Question: I want my rows to be 50dp high, but for some reason it will only 'wrap_content'.
Here is my xml:
'''
<?xml version="1.0" encoding="utf-8"?>
<LinearLayout xmlns:android="http://schemas.android.com/apk/res/android"
android:layout_width="match_parent"
android:layout_height="50dp"
android:background="@drawable/master_selector" >
<ImageView
android:id="@+id/icon"
android:layout_width="wrap_content"
android:layout_height="25dp"
android:layout_gravity="center_vertical"
android:layout_marginTop="3dp"
android:contentDescription="Category" >
</ImageView>
<TextView
android:id="@+id/label"
android:layout_width="wrap_content"
android:layout_height="wrap_content"
android:layout_gravity="center_vertical"
android:layout_marginLeft="5dp"
android:text="@+id/label"
android:textColor="#ebebeb"
android:textSize="25sp" >
</TextView>
</LinearLayout>
'''
I cannot figure out WHY the 50dp is having no effect? It's on a regular ListView
Edit: Screenshot:
As you see, the rows are close together. The text is only 25sp (on regular text size).

Edit: Changing 'TextView' height to '50dp' and 'gravity' to 'center_vertical' fixes it.
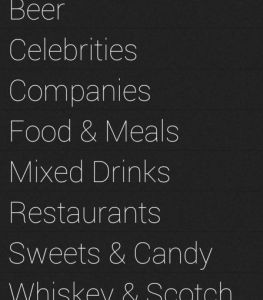
Answer: The layout values of an inflated view can be easily forgotten in some implementations (Usually because they're added with a specified LayoutParam object as is the case in 'ListView').
You can fix this by adding one of the childrens heights to be 50dp which will correctly display.